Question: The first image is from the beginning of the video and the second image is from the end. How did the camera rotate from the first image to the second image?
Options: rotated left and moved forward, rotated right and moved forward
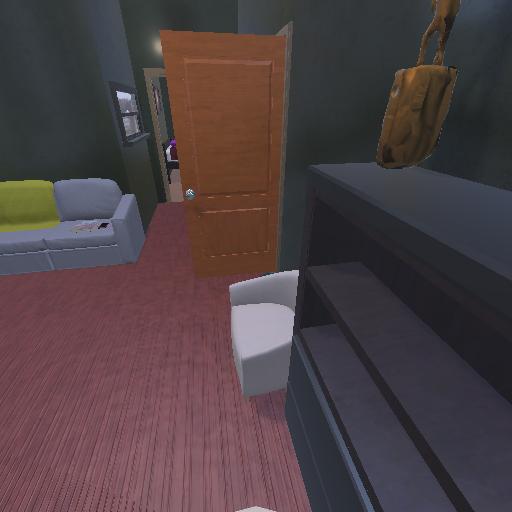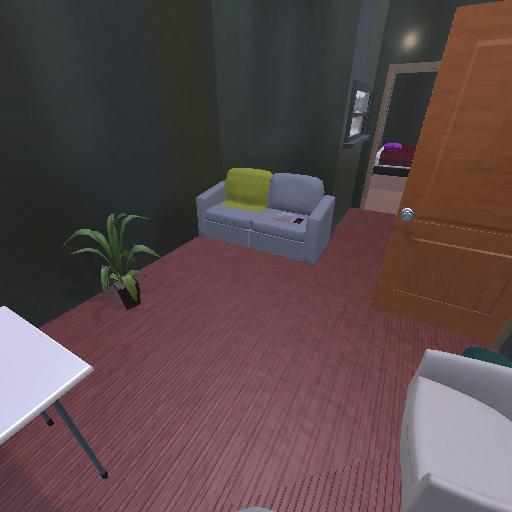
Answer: rotated left and moved forward